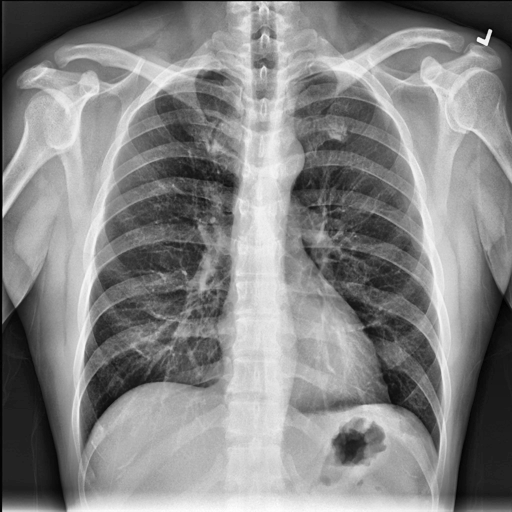
Finding: NORMAL